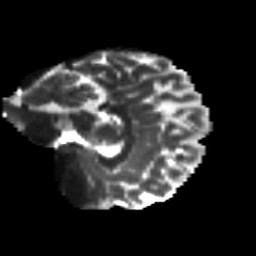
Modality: T2w
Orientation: sagittal
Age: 20
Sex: female
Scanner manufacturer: siemens
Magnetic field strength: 3 T
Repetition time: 8.8 s
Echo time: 0.085 s